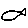
Label: fish